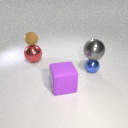
large purple rubber cube to the left of small blue metal sphere